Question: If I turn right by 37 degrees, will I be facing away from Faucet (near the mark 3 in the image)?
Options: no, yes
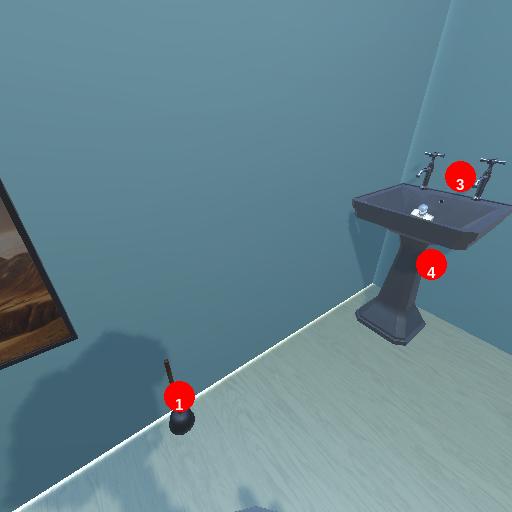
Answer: no